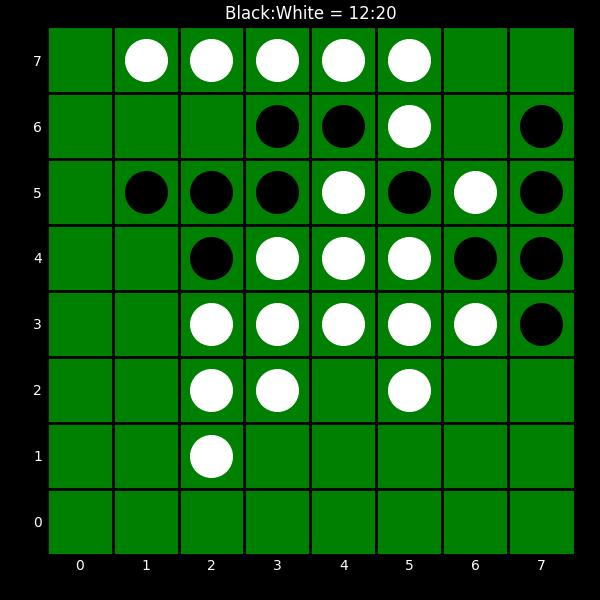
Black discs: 12
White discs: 20